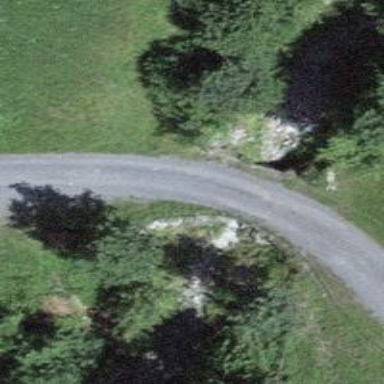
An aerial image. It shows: Culvert tunnel.